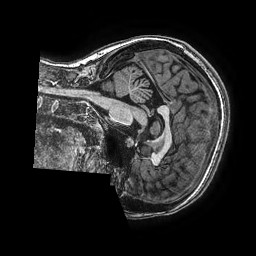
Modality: T1w
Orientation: sagittal
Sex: female
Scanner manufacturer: ge
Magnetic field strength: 3 T
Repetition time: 0.0077 s
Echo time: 0.003436 s